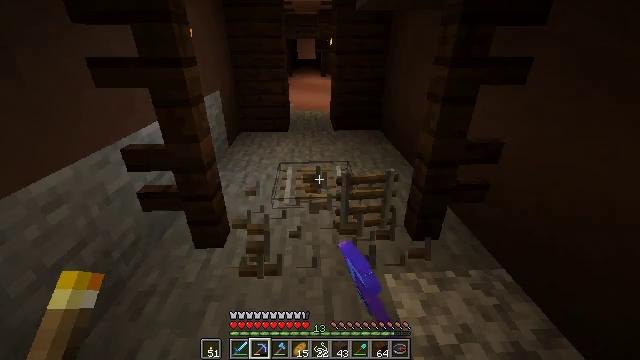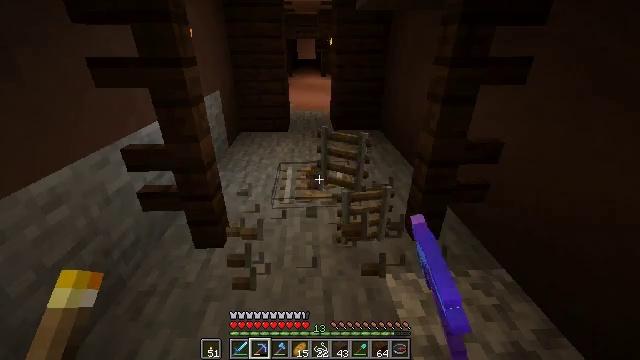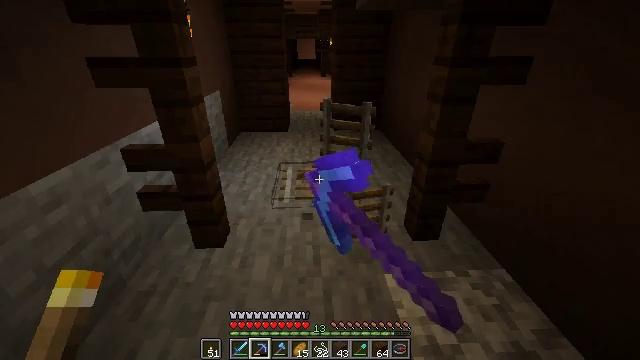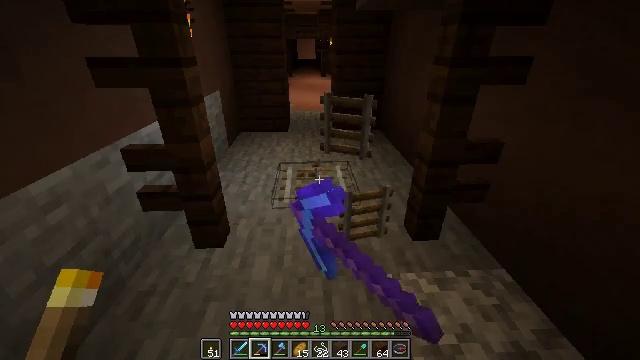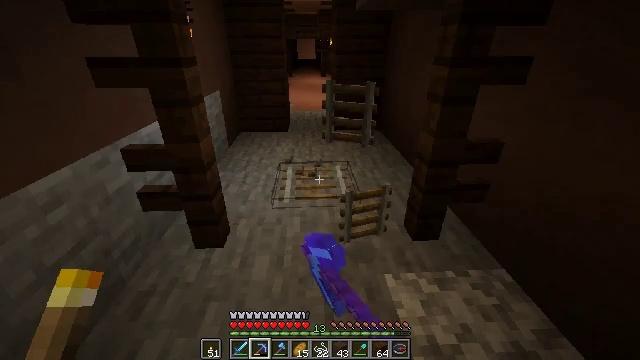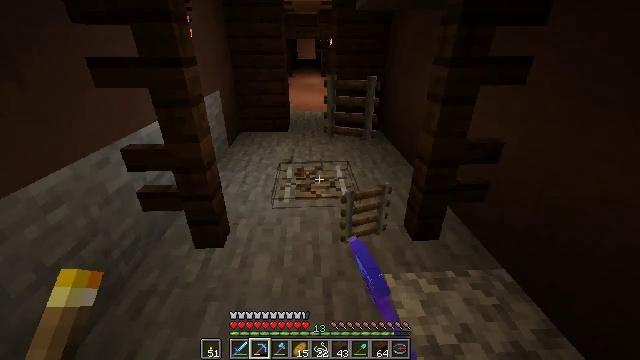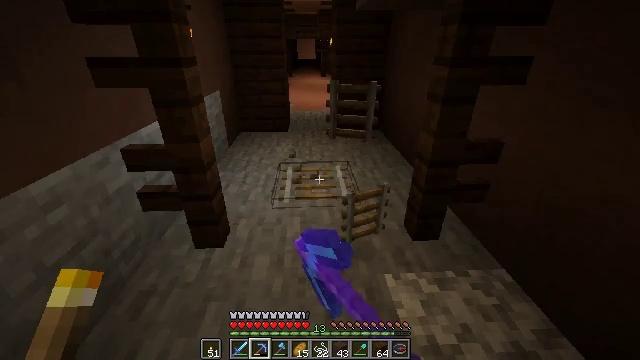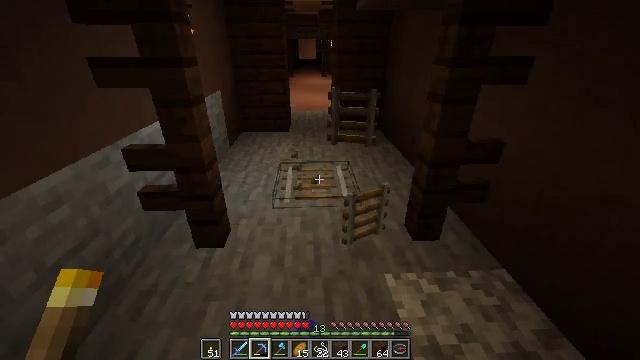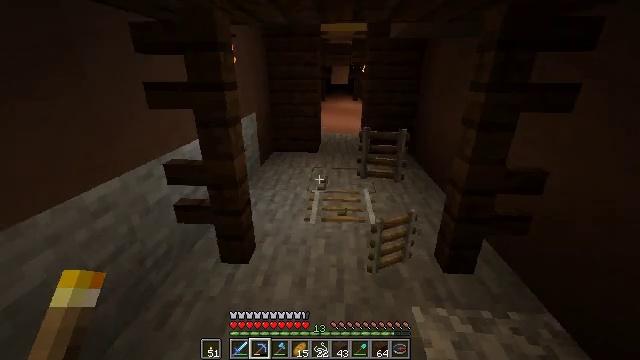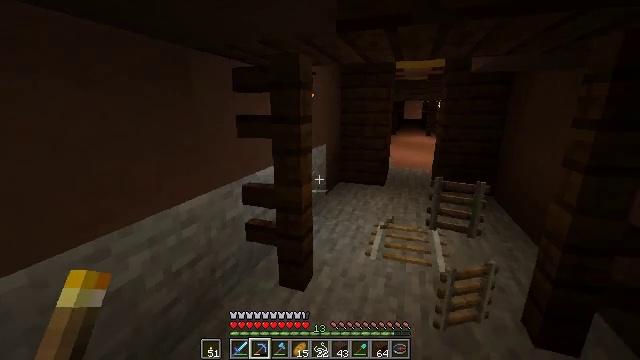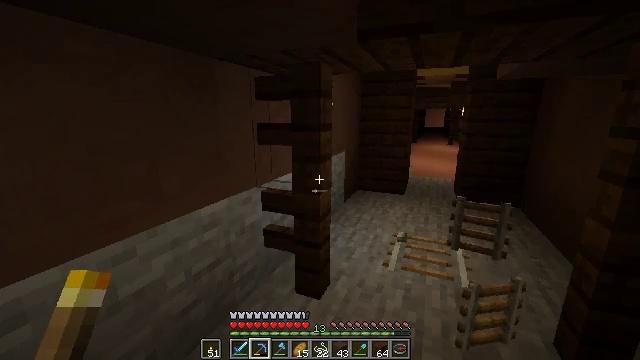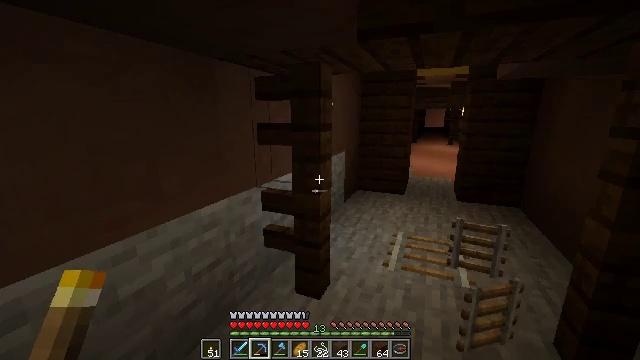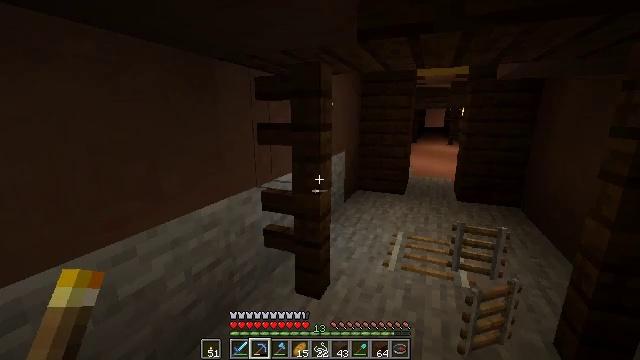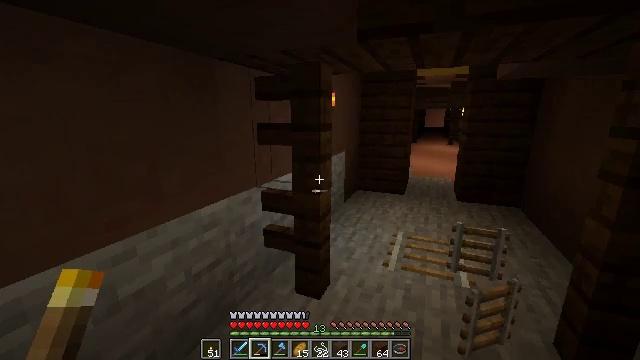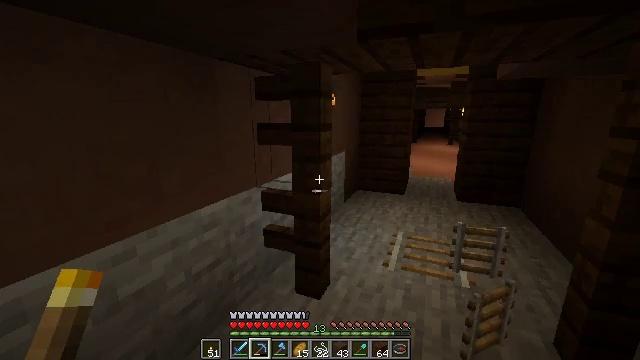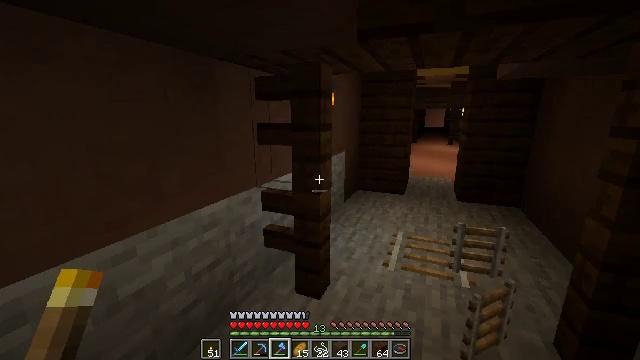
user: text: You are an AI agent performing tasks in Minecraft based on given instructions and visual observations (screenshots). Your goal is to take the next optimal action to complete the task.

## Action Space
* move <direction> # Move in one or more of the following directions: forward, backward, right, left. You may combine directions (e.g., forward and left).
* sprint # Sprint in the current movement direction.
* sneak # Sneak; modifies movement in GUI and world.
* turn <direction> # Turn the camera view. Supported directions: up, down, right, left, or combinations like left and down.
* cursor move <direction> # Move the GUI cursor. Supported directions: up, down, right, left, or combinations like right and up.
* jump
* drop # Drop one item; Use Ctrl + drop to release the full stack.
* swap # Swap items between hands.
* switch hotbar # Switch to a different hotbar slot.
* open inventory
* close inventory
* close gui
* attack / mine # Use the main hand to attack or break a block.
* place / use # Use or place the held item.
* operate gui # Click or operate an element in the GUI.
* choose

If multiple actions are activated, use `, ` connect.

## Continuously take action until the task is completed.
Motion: motion action
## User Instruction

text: Attack the dark oak fence to dismantle it.
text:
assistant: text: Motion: attack / mine
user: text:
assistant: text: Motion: attack / mine
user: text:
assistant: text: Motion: attack / mine
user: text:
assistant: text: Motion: attack / mine
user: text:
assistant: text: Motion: attack / mine
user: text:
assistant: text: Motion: no_op
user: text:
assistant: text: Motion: no_op
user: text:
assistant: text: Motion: turn left and up
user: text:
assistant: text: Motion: turn left and up, switch to hotbar 2
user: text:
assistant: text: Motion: turn left and up, switch to hotbar 2
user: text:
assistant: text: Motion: switch to hotbar 2
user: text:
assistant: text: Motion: switch to hotbar 2
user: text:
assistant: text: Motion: no_op
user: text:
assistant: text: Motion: no_op
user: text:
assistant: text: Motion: switch to hotbar 3
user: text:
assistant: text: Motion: switch to hotbar 3
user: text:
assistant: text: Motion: attack / mine, switch to hotbar 3
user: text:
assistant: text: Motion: attack / mine
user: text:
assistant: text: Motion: attack / mine
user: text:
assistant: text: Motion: attack / mine
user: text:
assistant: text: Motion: attack / mine
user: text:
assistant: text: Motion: attack / mine
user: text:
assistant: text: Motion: attack / mine
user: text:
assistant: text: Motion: attack / mine
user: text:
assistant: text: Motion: attack / mine
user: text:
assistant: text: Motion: attack / mine
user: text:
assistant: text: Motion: attack / mine
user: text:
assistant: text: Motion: turn down, attack / mine
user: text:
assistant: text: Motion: turn down, attack / mine
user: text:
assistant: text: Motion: attack / mine